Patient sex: F
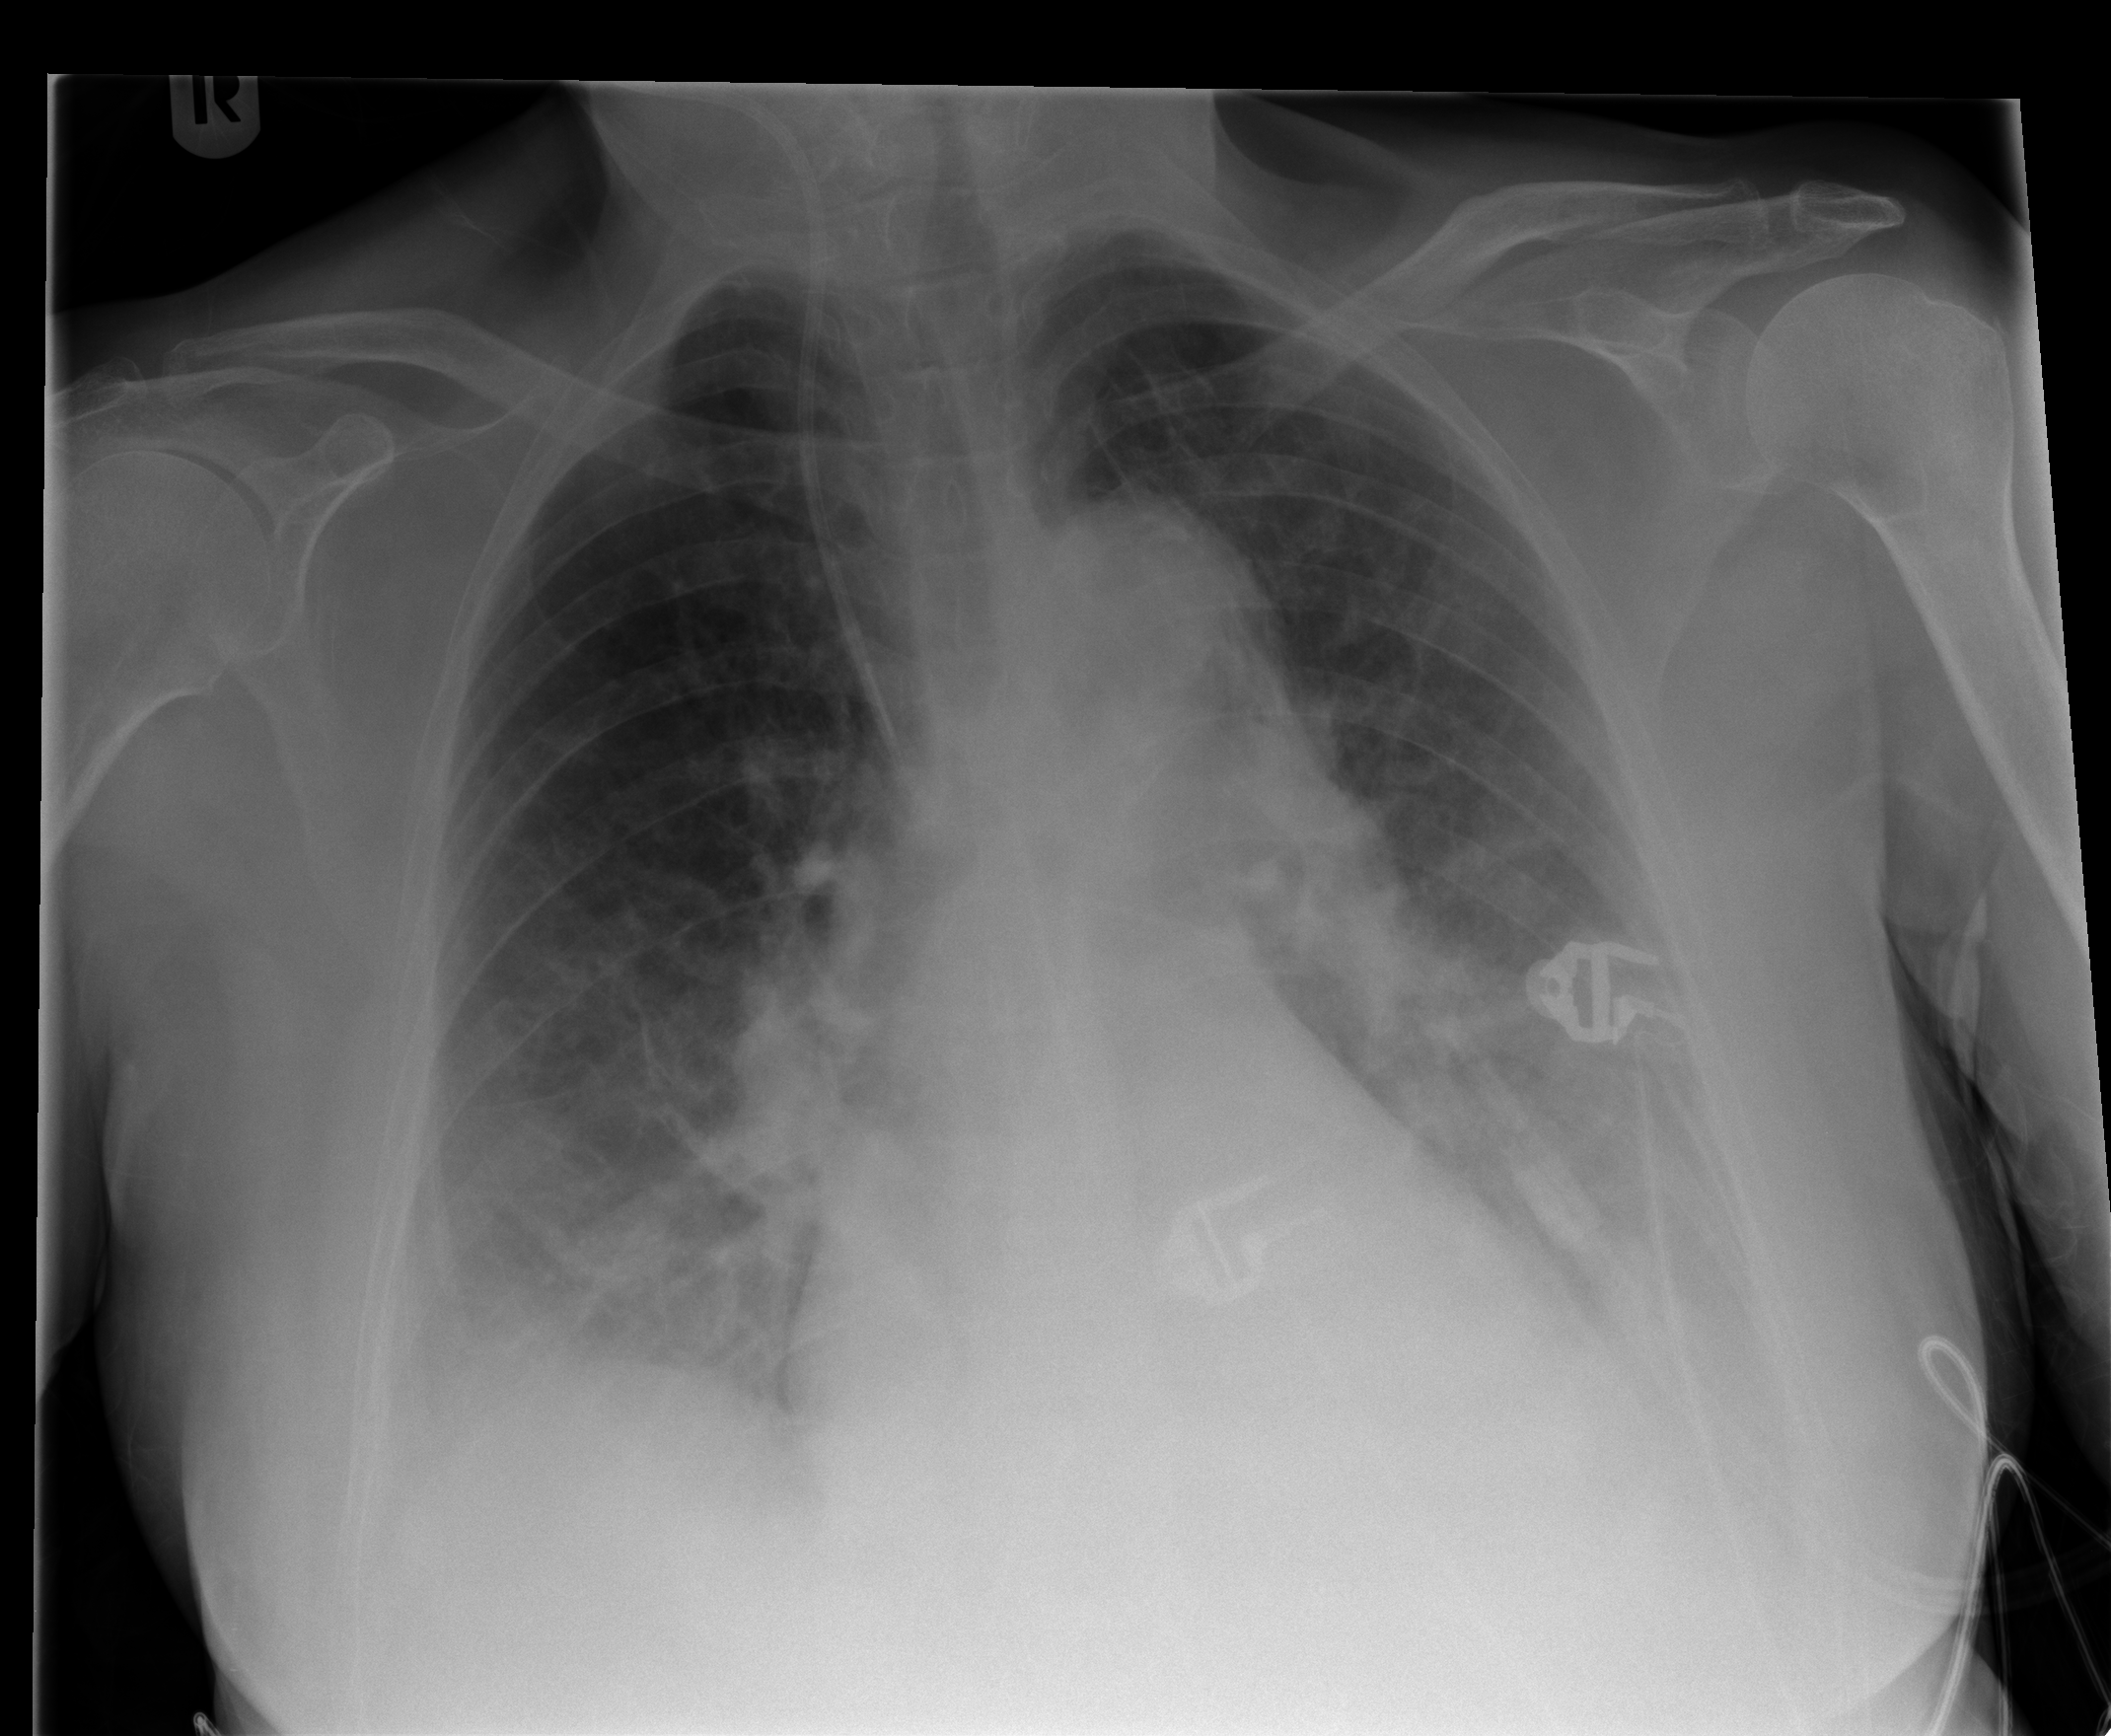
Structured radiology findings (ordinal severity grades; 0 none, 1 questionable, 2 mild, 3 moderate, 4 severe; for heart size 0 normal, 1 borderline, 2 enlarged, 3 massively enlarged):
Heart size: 0
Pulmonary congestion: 2
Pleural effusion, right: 2
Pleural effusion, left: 2
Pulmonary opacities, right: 0
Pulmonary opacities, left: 2
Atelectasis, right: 2
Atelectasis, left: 2